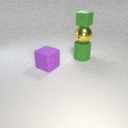
small green rubber cube above large yellow metal sphere